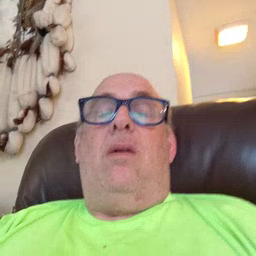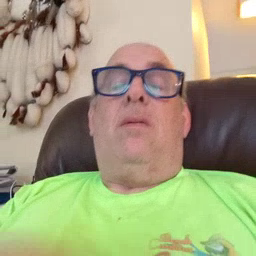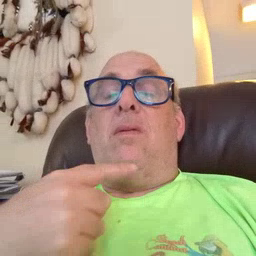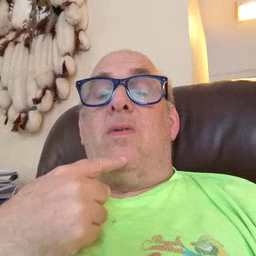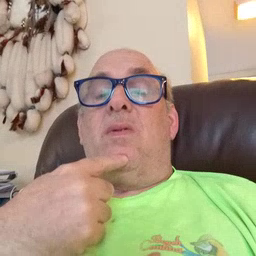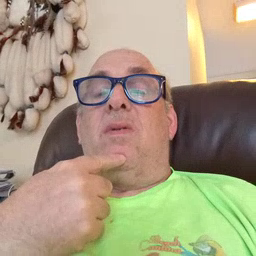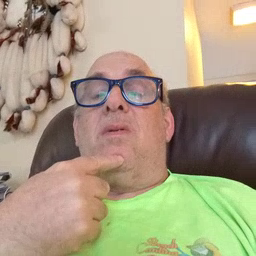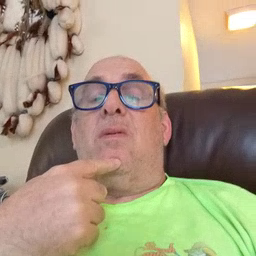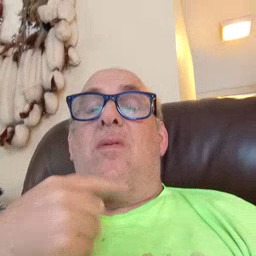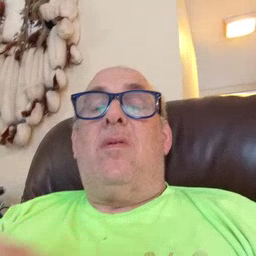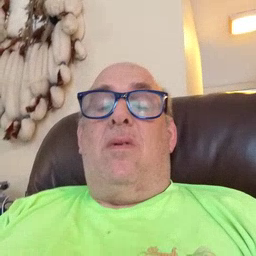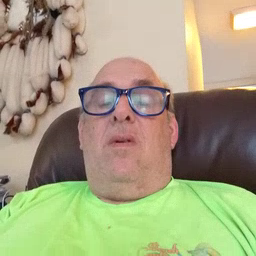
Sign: chin